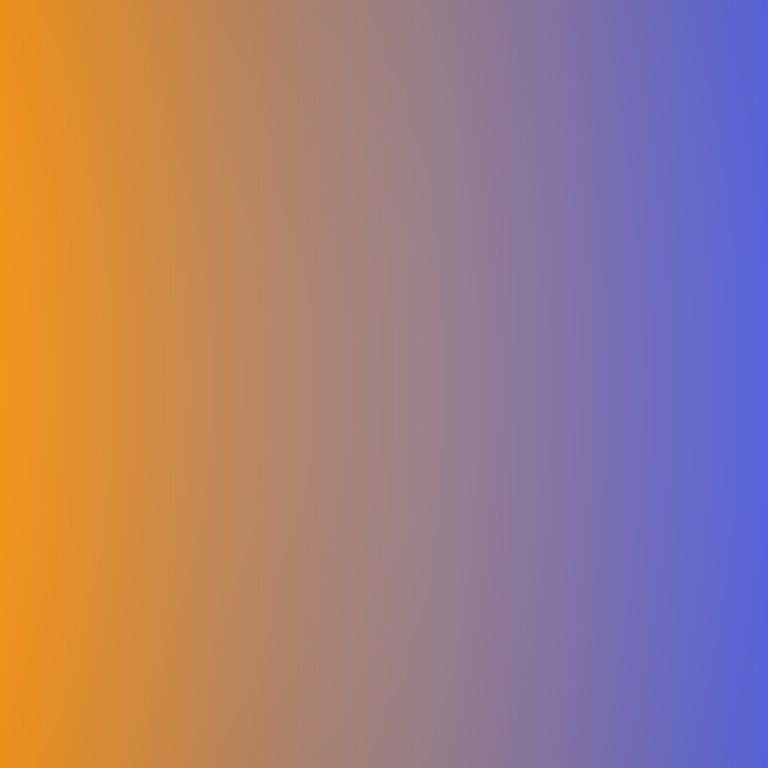
Abstract light effect, smooth gradient from warm orange to cool blue, calm atmosphere, soft glow, no room, no furniture, no objects.